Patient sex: F
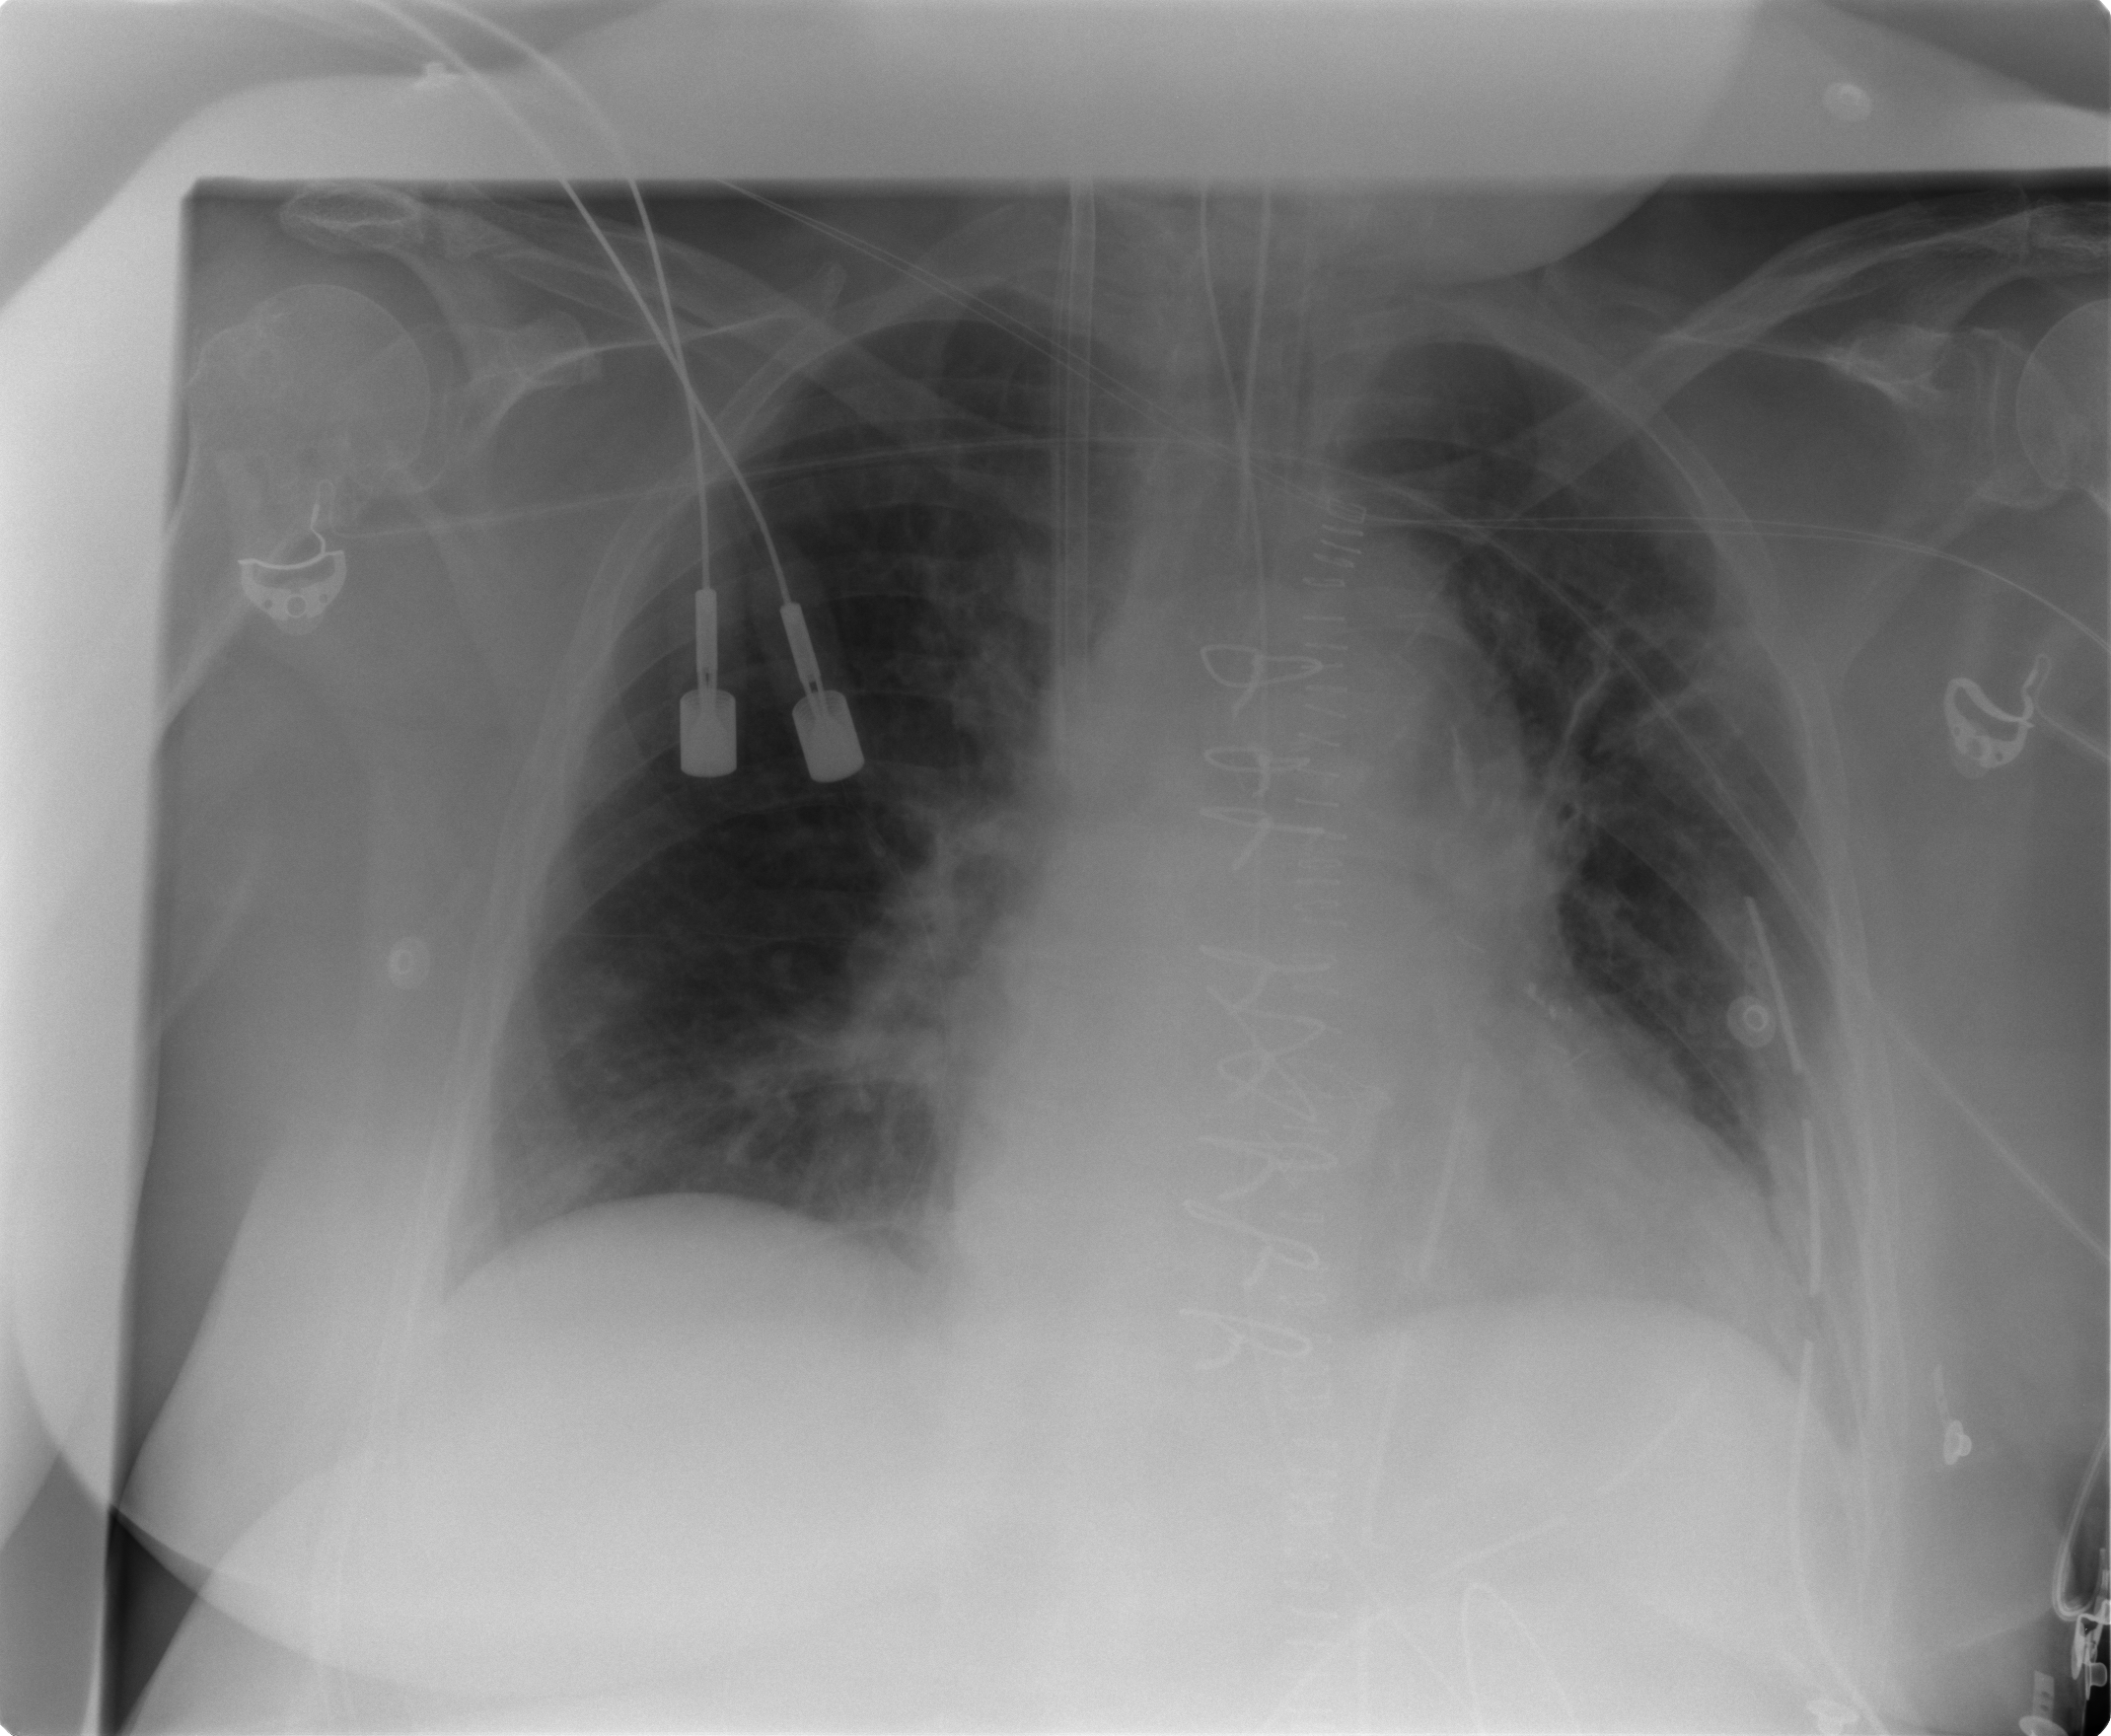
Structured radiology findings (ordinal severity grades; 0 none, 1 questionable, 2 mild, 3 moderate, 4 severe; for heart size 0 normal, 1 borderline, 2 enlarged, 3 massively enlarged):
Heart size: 0
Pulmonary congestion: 1
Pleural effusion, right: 0
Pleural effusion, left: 0
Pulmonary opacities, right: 0
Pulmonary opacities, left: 0
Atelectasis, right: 2
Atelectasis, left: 2